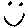
Label: smiley face